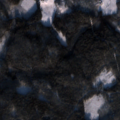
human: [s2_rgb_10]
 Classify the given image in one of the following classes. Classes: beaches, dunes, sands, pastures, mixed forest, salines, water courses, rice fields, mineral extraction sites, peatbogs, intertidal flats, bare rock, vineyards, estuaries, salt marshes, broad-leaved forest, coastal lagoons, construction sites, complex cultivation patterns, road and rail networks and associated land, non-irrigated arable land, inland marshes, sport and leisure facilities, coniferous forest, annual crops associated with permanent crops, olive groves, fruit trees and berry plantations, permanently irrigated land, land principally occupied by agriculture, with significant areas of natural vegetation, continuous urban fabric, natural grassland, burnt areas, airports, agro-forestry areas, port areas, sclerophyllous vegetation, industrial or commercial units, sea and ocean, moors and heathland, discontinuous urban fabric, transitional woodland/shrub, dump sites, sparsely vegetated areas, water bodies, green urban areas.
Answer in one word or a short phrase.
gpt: land principally occupied by agriculture, with significant areas of natural vegetation, coniferous forest, mixed forest